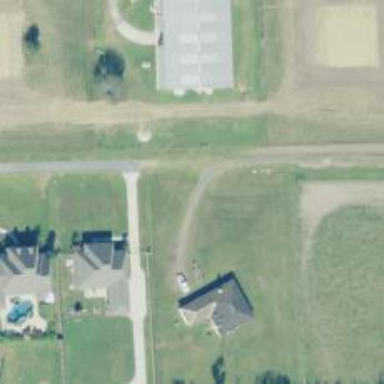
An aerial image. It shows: Driveway leading to service road.